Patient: sex M, age 60
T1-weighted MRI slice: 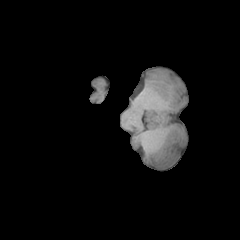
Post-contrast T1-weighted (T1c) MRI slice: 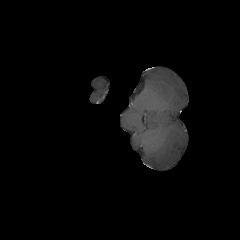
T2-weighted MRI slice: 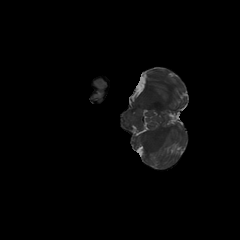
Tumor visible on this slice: no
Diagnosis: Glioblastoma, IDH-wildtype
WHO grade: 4